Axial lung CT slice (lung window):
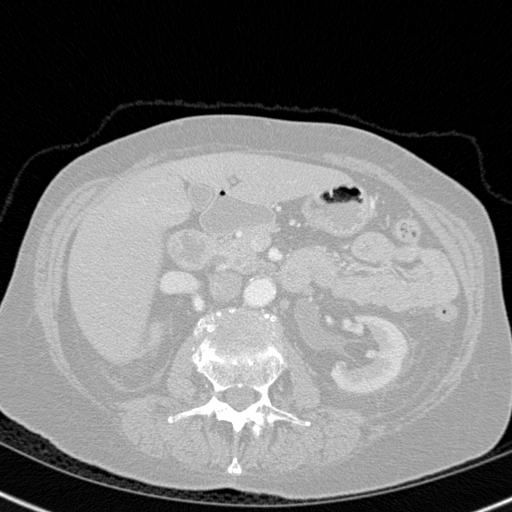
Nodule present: no